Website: home-depot
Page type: customer-info-address
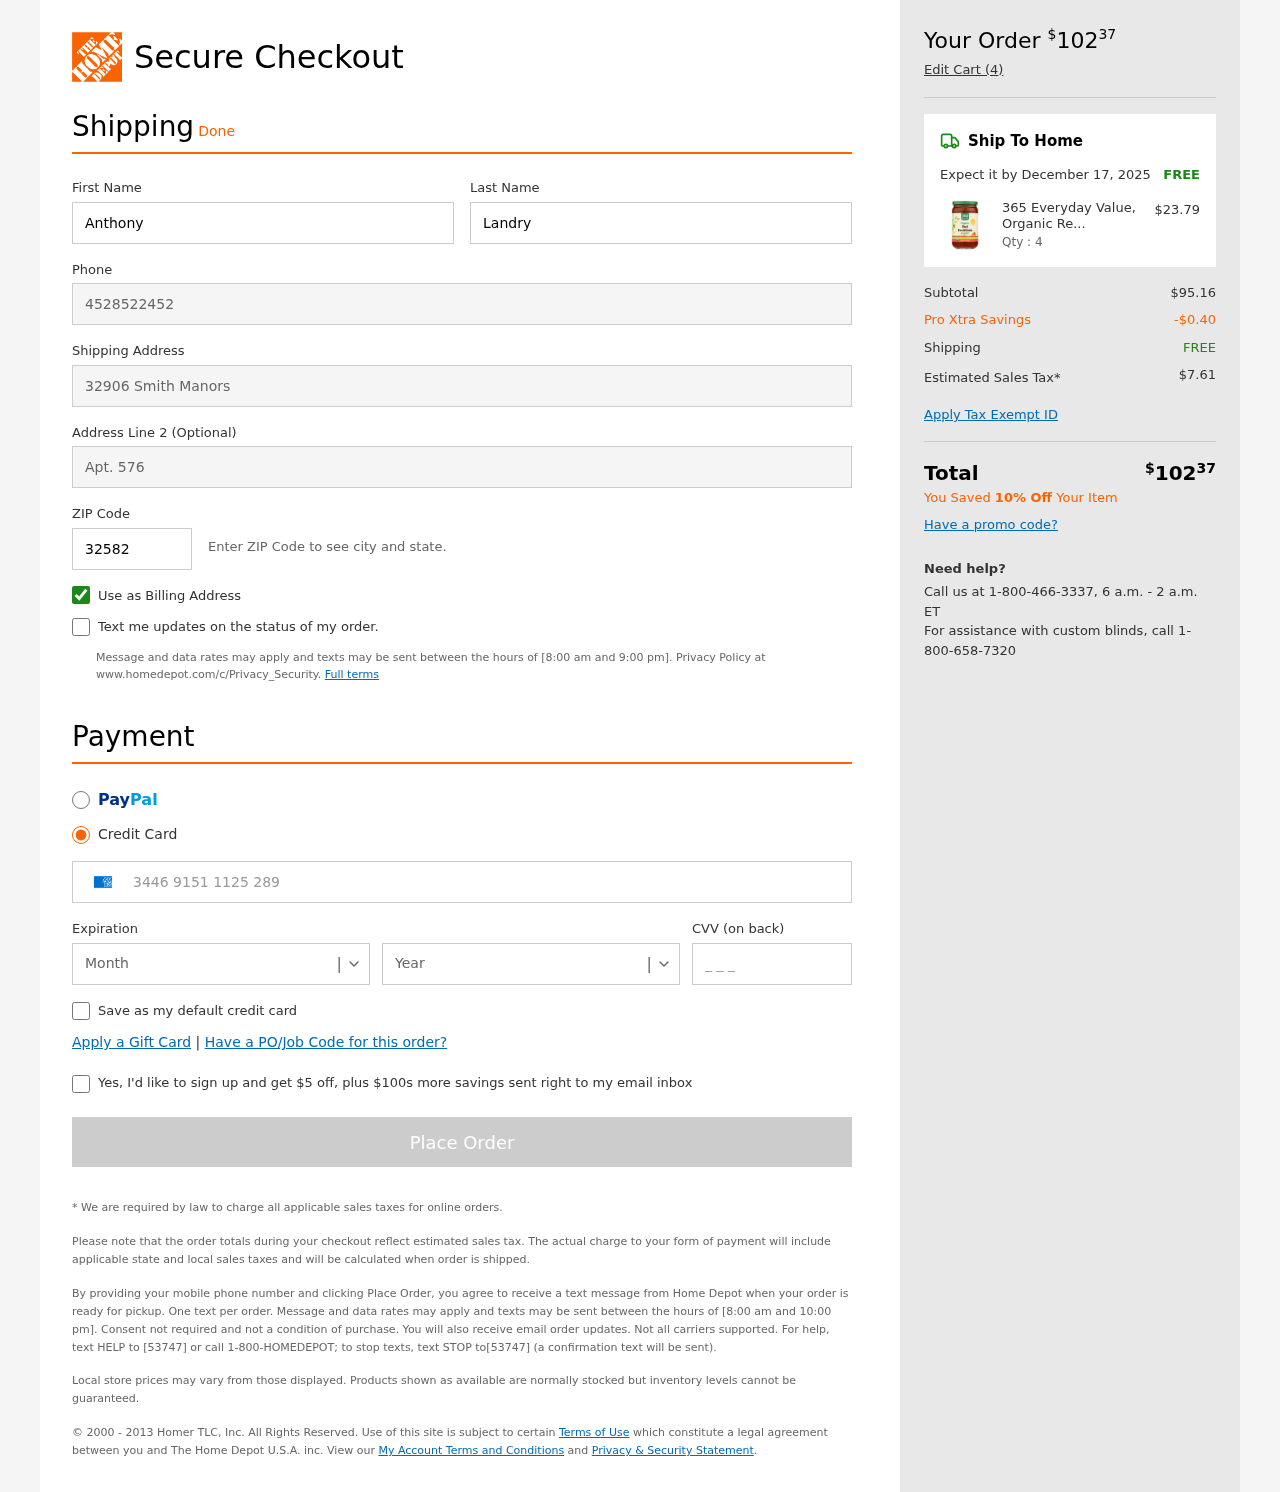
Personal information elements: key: PII_CARD_CVV
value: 5976
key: PII_CARD_EXPIRY_MONTH
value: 11
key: PII_CARD_EXPIRY_YEAR
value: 30
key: PII_CARD_NUMBER
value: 3446 9151 1125 289
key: PII_FIRSTNAME
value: Anthony
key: PII_LASTNAME
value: Landry
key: PII_PHONE
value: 4528522452
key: PII_POSTCODE
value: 32582
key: PII_STREET
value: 32906 Smith Manors
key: PII_STREET2
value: Apt. 576
Product elements: key: PRODUCT1_NAME
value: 365 Everyday Value, Organic Red Enchilada Sauce, 15.5 oz
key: PRODUCT1_PRICE
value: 23.79
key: PRODUCT1_QUANTITY
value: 4
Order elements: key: ORDER_TOTAL
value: $10237
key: ORDER_NUM_ITEMS
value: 4
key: ORDER_DELIVERY_DATE
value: December 17, 2025
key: ORDER_SHIPPING_COST
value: FREE
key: ORDER_SUBTOTAL
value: $95.16
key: ORDER_DISCOUNT
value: -$0.40
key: ORDER_SHIPPING_COST2
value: FREE
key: ORDER_TAX
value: $7.61
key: ORDER_TOTAL2
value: $10237
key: ORDER_SAVINGS_MESSAGE
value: You Saved 10% Off Your Item